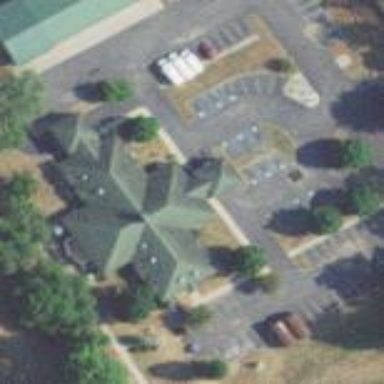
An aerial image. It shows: Nursing home building.